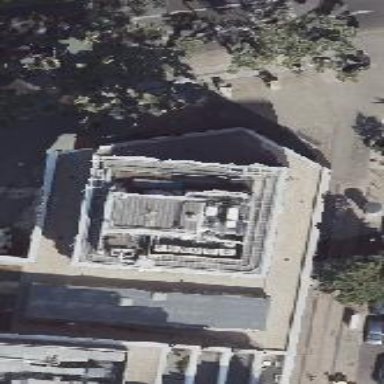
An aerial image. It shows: Office building.